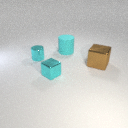
large cyan rubber cylinder to the right of small cyan metal cylinder